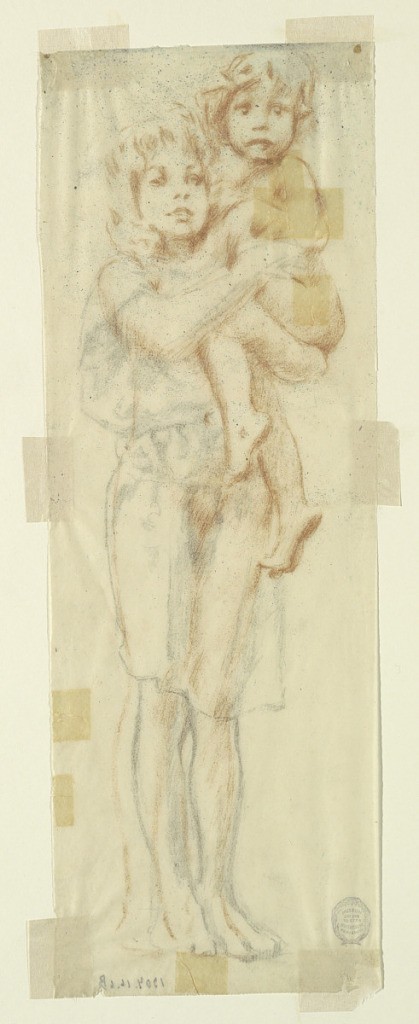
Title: Study for a woman holding a child, “Vintage Festival,” Mendelssohn Glee Club, New York, NY
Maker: Robert Frederick Blum, American, 1857–1903
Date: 1895–1898
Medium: Black and brown pastel crayon on tracing paper
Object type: Drawing
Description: A female figure holding a child. The clothes were added from 1904-16-6-a and thereby the post of the legs changed in black crayon.